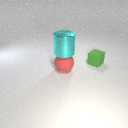
small green rubber cube behind large red rubber sphere